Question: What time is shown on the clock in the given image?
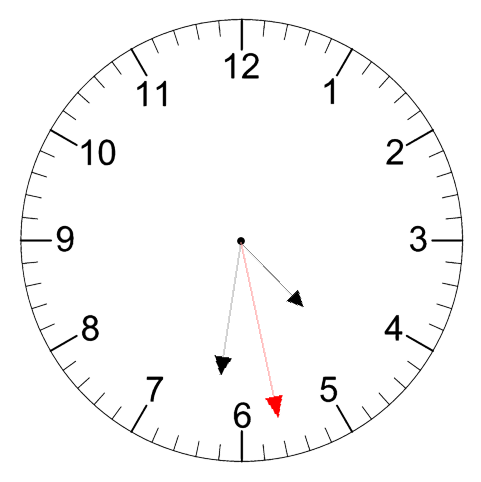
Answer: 04:31:28